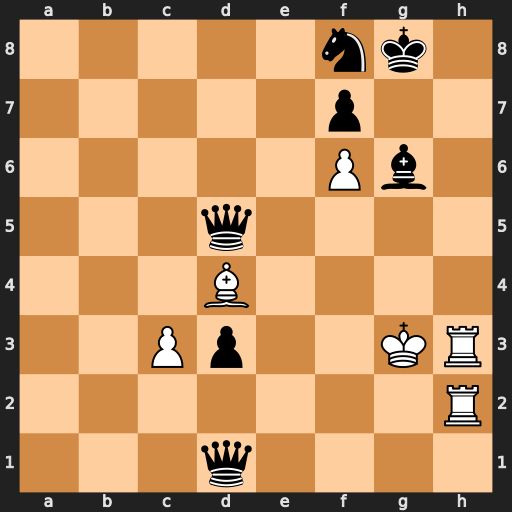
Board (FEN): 5nk1/5p2/5Pb1/3q4/3B4/2Pp2KR/7R/3q4
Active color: w
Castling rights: -
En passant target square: -
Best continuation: Rh8#